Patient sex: F
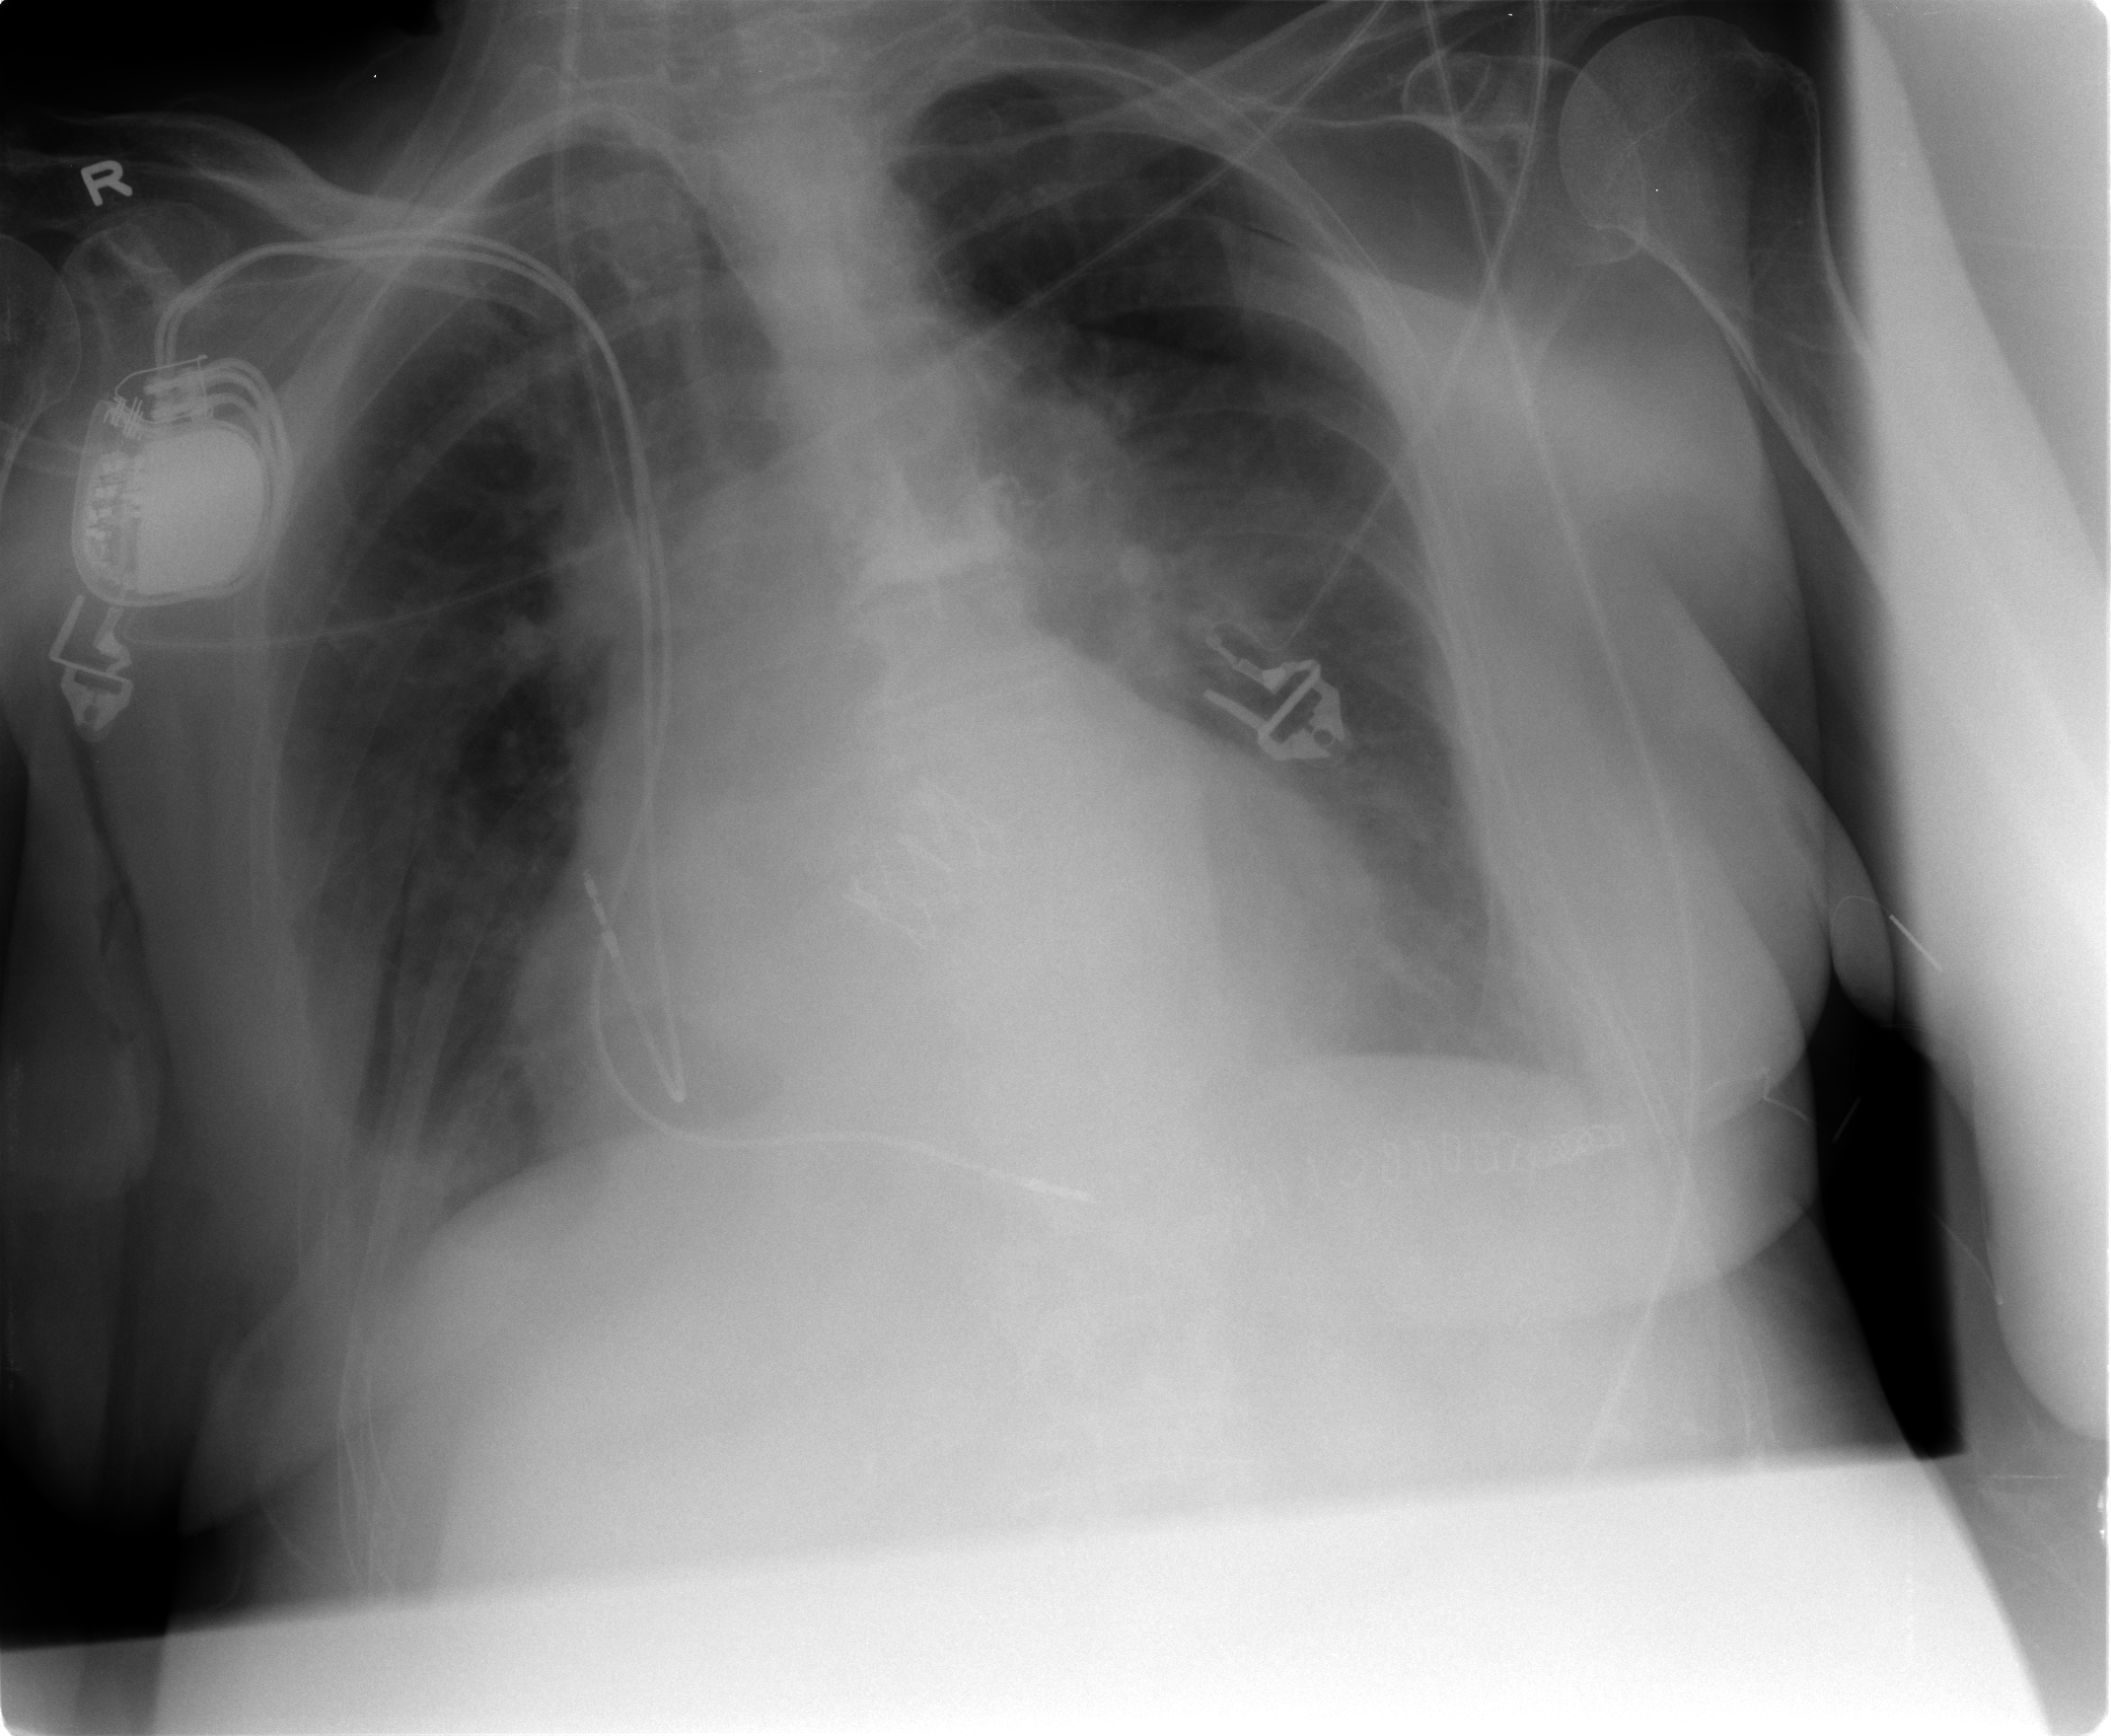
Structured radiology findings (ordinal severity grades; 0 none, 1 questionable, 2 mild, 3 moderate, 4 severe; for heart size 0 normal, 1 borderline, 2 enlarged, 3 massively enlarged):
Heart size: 2
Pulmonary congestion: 2
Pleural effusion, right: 2
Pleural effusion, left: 2
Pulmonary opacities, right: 1
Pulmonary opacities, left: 1
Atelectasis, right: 2
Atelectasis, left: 3